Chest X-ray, AP view. Patient: 52 years old, sex F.
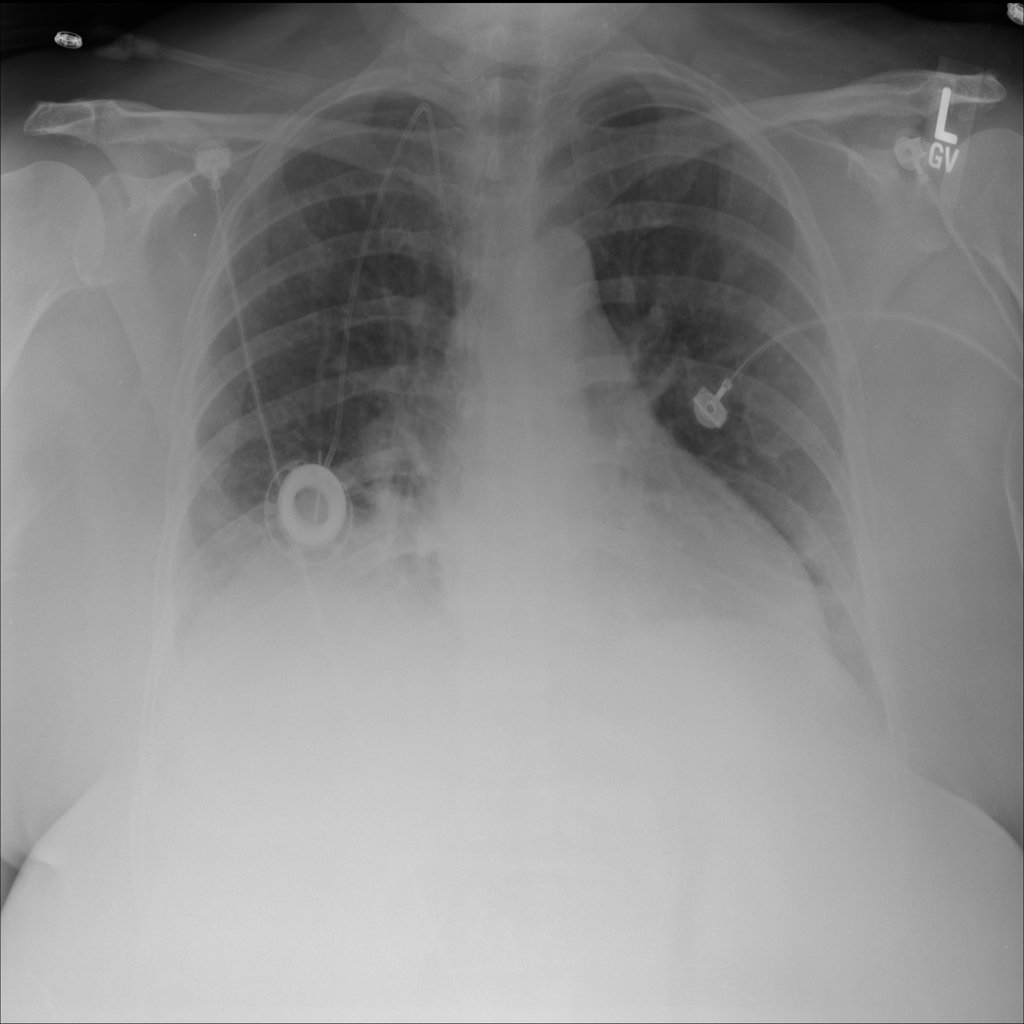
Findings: Atelectasis